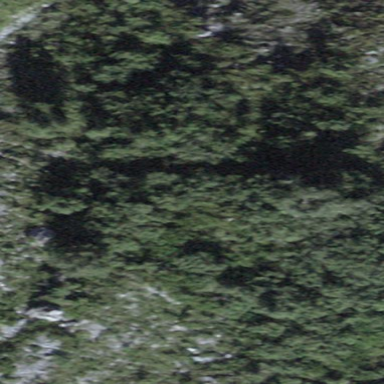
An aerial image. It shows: Beautiful woodland area.